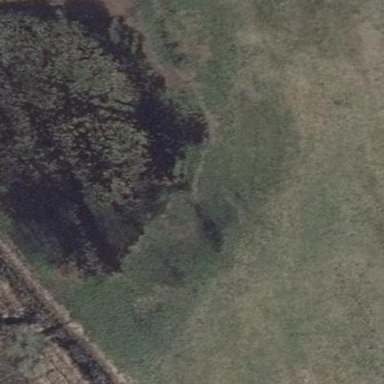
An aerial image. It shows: Wetland area characterized by wet meadow.